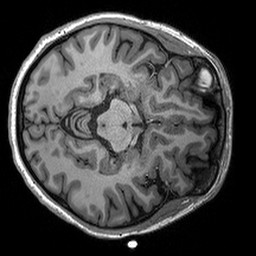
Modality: T1w
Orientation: axial
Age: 25
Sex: female
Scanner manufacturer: siemens
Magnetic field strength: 3 T
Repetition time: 2.3 s
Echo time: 0.00298 s